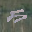
Label: 5